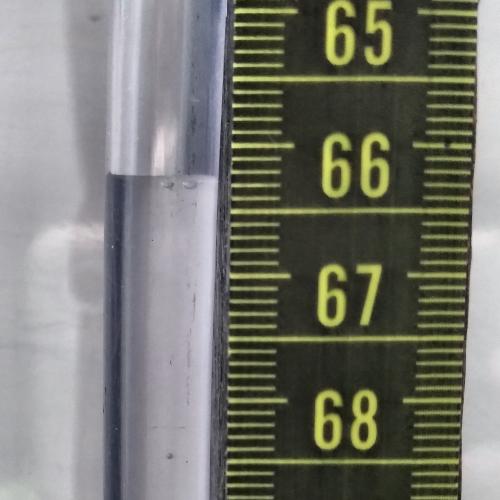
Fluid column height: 66.3 cm